Question: Just assume I have 3 tables. I want to insert tables in 3 work sheets (per page one table) into a single excel file (without need of ActiveXObject)

I tried following code, but its creating only one worksheet
'''
var tableToExcel = (function () {
var uri = 'data:application/vnd.ms-excel;base64,',
template = '<html xmlns:o="urn:schemas-microsoft-com:office:office" xmlns:x="urn:schemas-microsoft-com:office:excel" xmlns="http://www.w3.org/TR/REC-html40"><head><!--[if gte mso 9]><xml><x:ExcelWorkbook><x:ExcelWorksheets><x:ExcelWorksheet><x:Name>{worksheet}</x:Name><x:WorksheetOptions><x:DisplayGridlines/></x:WorksheetOptions></x:ExcelWorksheet></x:ExcelWorksheets></x:ExcelWorkbook></xml><![endif]--></head><body><table>{table}</table><table>{table}</table></body></html>',
base64 = function (s) {
return window.btoa(unescape(encodeURIComponent(s)))
}, format = function (s, c) {
return s.replace(/{(\w+)}/g, function (m, p) {
return c[p];
})
}
return function (table, name) {
if (!table.nodeType) table = document.getElementById(table)
var ctx = {
worksheet: name || 'Worksheet',
table: table.innerHTML
}
window.location.href = uri + base64(format(template, ctx))
}
})();
'''
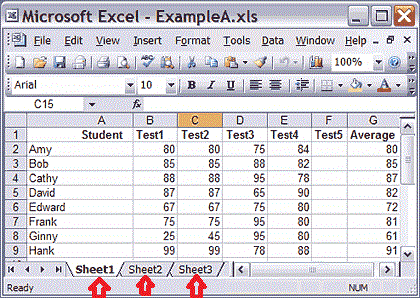
Answer: The approach you have shown uses a mixture of Spreadsheet XML and HTML. With this mixture it is not possible to fill multiple worksheets. To do this we have to use only Spreadsheet XML consequently. This is because only XML can describe multiple worksheets. The HTML table data is not related to any worksheets except the active worksheet.
To use only Spreadsheet XML is possible, but then we have to work carefully with data types. If Excel imports HTML, it tries to detect data types as if the user would enter the values into cells manually. With XML it does not so. It takes the given data types from the XML. If they do not fit, then it produces errors. So in my example, I use "data-" attributes to describe the data-type, data-style and data-value. So it is possible to have the data-value different from the data presentation within the HTML table cell (TD). Since HTML is a format for data presentation and not for data exchange, this is also good practice in my opinion.
For Spreadsheet XML see: <URL>
The example uses data URI as download link, so it works only with browsers that support this. It will not work with Microsoft Internet Explorer.
Example:
'''
<script type="text/javascript">
var tablesToExcel = (function() {
var uri = 'data:application/vnd.ms-excel;base64,'
, tmplWorkbookXML = '<?xml version="1.0"?><?mso-application progid="Excel.Sheet"?><Workbook xmlns="urn:schemas-microsoft-com:office:spreadsheet" xmlns:ss="urn:schemas-microsoft-com:office:spreadsheet">'
+ '<DocumentProperties xmlns="urn:schemas-microsoft-com:office:office"><Author>Axel Richter</Author><Created>{created}</Created></DocumentProperties>'
+ '<Styles>'
+ '<Style ss:ID="Currency"><NumberFormat ss:Format="Currency"></NumberFormat></Style>'
+ '<Style ss:ID="Date"><NumberFormat ss:Format="Medium Date"></NumberFormat></Style>'
+ '</Styles>'
+ '{worksheets}</Workbook>'
, tmplWorksheetXML = '<Worksheet ss:Name="{nameWS}"><Table>{rows}</Table></Worksheet>'
, tmplCellXML = '<Cell{attributeStyleID}{attributeFormula}><Data ss:Type="{nameType}">{data}</Data></Cell>'
, base64 = function(s) { return window.btoa(unescape(encodeURIComponent(s))) }
, format = function(s, c) { return s.replace(/{(\w+)}/g, function(m, p) { return c[p]; }) }
return function(tables, wsnames, wbname, appname) {
var ctx = "";
var workbookXML = "";
var worksheetsXML = "";
var rowsXML = "";
for (var i = 0; i < tables.length; i++) {
if (!tables[i].nodeType) tables[i] = document.getElementById(tables[i]);
for (var j = 0; j < tables[i].rows.length; j++) {
rowsXML += '<Row>'
for (var k = 0; k < tables[i].rows[j].cells.length; k++) {
var dataType = tables[i].rows[j].cells[k].getAttribute("data-type");
var dataStyle = tables[i].rows[j].cells[k].getAttribute("data-style");
var dataValue = tables[i].rows[j].cells[k].getAttribute("data-value");
dataValue = (dataValue)?dataValue:tables[i].rows[j].cells[k].innerHTML;
var dataFormula = tables[i].rows[j].cells[k].getAttribute("data-formula");
dataFormula = (dataFormula)?dataFormula:(appname=='Calc' && dataType=='DateTime')?dataValue:null;
ctx = { attributeStyleID: (dataStyle=='Currency' || dataStyle=='Date')?' ss:StyleID="'+dataStyle+'"':''
, nameType: (dataType=='Number' || dataType=='DateTime' || dataType=='Boolean' || dataType=='Error')?dataType:'String'
, data: (dataFormula)?'':dataValue
, attributeFormula: (dataFormula)?' ss:Formula="'+dataFormula+'"':''
};
rowsXML += format(tmplCellXML, ctx);
}
rowsXML += '</Row>'
}
ctx = {rows: rowsXML, nameWS: wsnames[i] || 'Sheet' + i};
worksheetsXML += format(tmplWorksheetXML, ctx);
rowsXML = "";
}
ctx = {created: (new Date()).getTime(), worksheets: worksheetsXML};
workbookXML = format(tmplWorkbookXML, ctx);
console.log(workbookXML);
var link = document.createElement("A");
link.href = uri + base64(workbookXML);
link.download = wbname || 'Workbook.xls';
link.target = '_blank';
document.body.appendChild(link);
link.click();
document.body.removeChild(link);
}
})();
</script>
<table id="tbl1">
<tr>
<td>Name</td>
<td>Birthday</td>
<td>Amount</td>
<td>Rebate (10%)</td>
</tr>
<tr>
<td>Smith</td>
<td data-type="DateTime" data-style="Date" data-value="1980-03-23">Mar 23 1980</td>
<td data-type="Number" data-style="Currency" data-value="1234.56">$ 1,234.56</td>
<td data-formula="=RC[-1]/10" data-type="Number" data-style="Currency">$ 123.45</td>
</tr>
<tr>
<td>Doe</td>
<td data-type="DateTime" data-style="Date" data-value="1978-11-05">Nov 05 1978</td>
<td data-type="Number" data-style="Currency" data-value="2345.67">$ 2,345.67</td>
<td data-formula="=RC[-1]/10" data-type="Number" data-style="Currency">$ 234.56</td>
</tr>
</table>
<hr>
<table id="tbl2">
<tr>
<td>Product</td>
<td>Price</td>
<td>Available</td>
<td>Count</td>
</tr>
<tr>
<td>Bred</td>
<td data-type="Number" data-style="Currency" data-value="1.89">$ 1.89</td>
<td data-type="Boolean" data-value="1">yes</td>
<td data-type="Number" data-value="123">123</td>
</tr>
<tr>
<td>Butter</td>
<td data-type="Number" data-style="Currency" data-value=".89">$ .89</td>
<td data-type="Boolean" data-value="0">no</td>
<td data-type="Number" data-value="0">0</td>
</tr>
</table>
<button onclick="tablesToExcel(['tbl1','tbl2'], ['Customers','Products'], 'TestBook.xls', 'Excel')">Export to Excel</button>
<button onclick="tablesToExcel(['tbl1','tbl2'], ['Customers','Products'], 'TestBook.xls', 'Calc')">Export to Calc</button>
'''
Fiddle: <URL>
Greetings
Axel